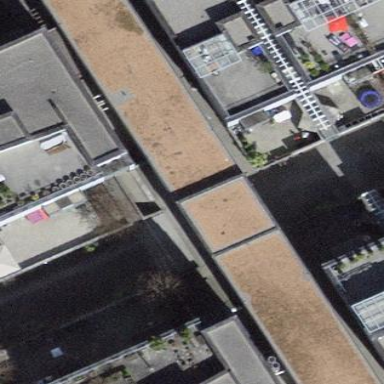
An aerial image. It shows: View of roof of building.